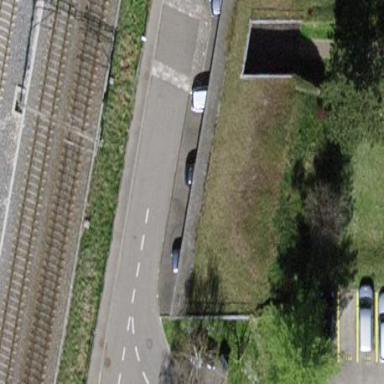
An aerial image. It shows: Garage building.